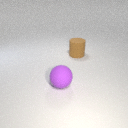
large purple rubber sphere to the left of large brown rubber cylinder